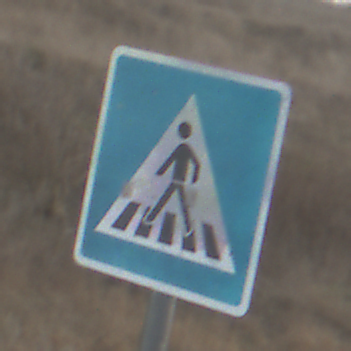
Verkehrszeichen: FussgaengerueberwegRechts
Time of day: SunriseSunset
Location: Outdoor (RoadRail)
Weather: PartlyCloudy
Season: NotSpecified
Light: Natural